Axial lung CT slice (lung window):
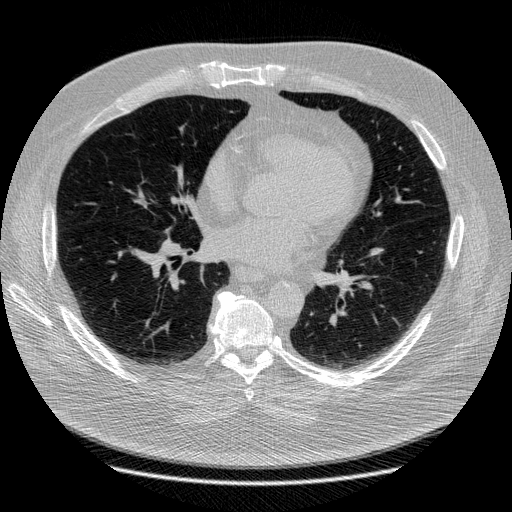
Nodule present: no